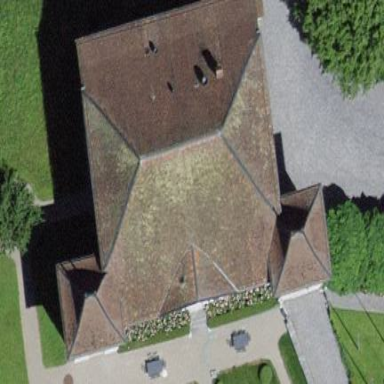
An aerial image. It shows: Building with hipped roof made of roof tiles.